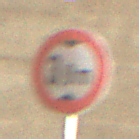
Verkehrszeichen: TatsaechlicheHoehe
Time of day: Midday
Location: Roofed (Tunnel)
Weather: NotSpecified
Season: NotSpecified
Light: Natural